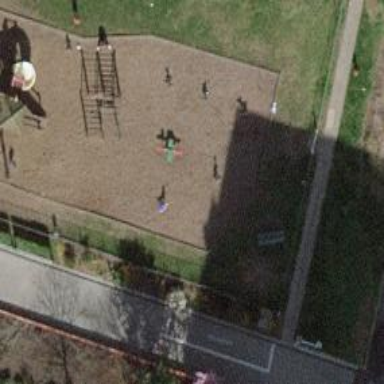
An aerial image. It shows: Playground area for leisure land.